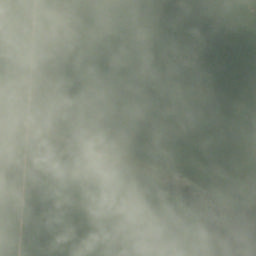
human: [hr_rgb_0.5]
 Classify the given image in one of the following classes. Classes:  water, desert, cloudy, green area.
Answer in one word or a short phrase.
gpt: cloudy